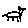
Label: cat